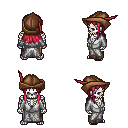
a pixel art fantasy rpg character, male body template, skeleton, white robe, robe skirt, ruby red unkempt hairstyle, leather cap, four views (front, back, left, right), 2x2 character sprite sheet, small pixel art, hard edges, no anti-aliasing